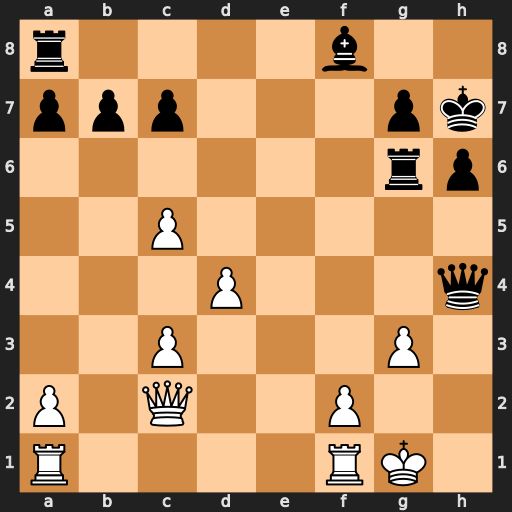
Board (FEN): r4b2/ppp3pk/6rp/2P5/3P3q/2P3P1/P1Q2P2/R4RK1
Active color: w
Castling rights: -
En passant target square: -
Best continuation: Qxg6+ Kxg6 gxh4